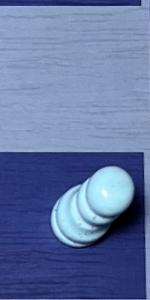
Label: Pawn_White